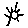
Label: sun